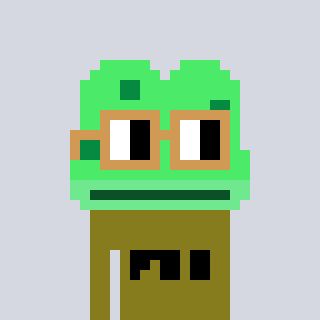
a pixel art character with square brown glasses, a frog-shaped head and a gunk-colored body on a cool background